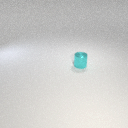
small cyan metal cylinder